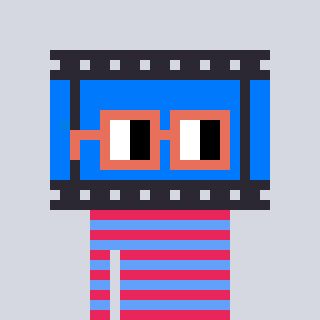
a pixel art character with square orange glasses, a film strip-shaped head and a blue-colored body on a cool background